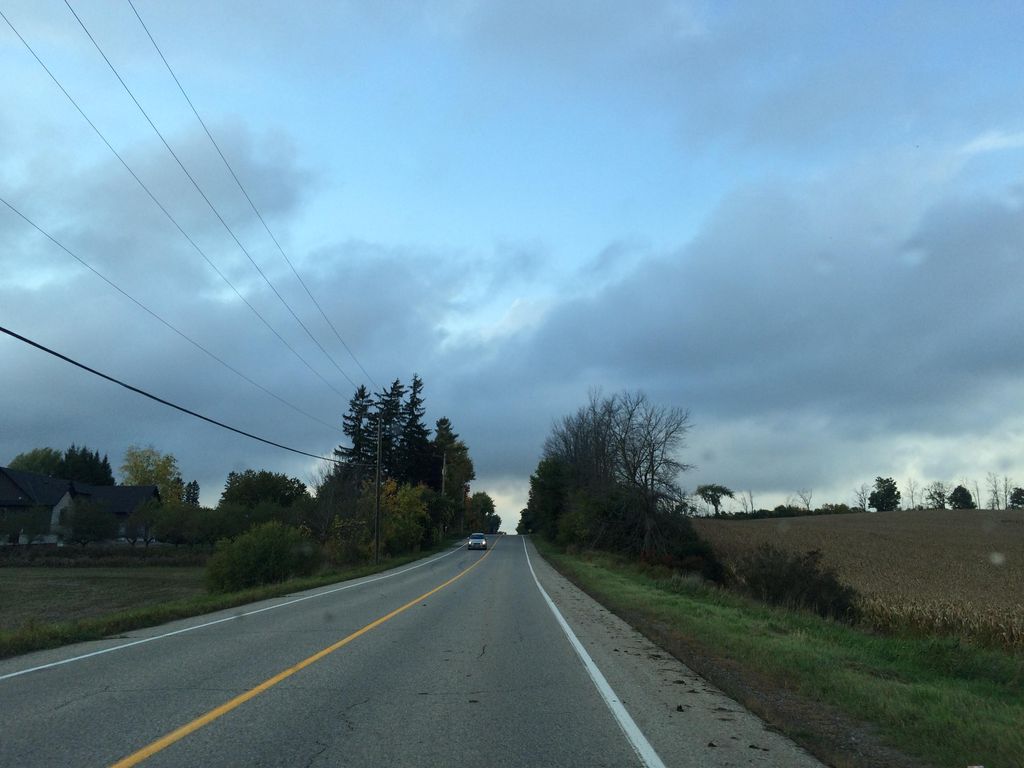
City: kitchener-waterloo